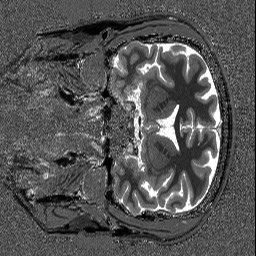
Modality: T1map
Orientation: coronal
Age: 50
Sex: male
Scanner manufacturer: siemens
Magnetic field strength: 3 T
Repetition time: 5 s
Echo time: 0.00298 s